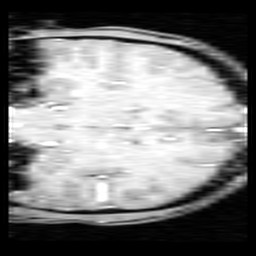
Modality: inplaneT1
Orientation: coronal
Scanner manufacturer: ge
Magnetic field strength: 3 T
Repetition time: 0.2 s
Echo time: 0.0036 s